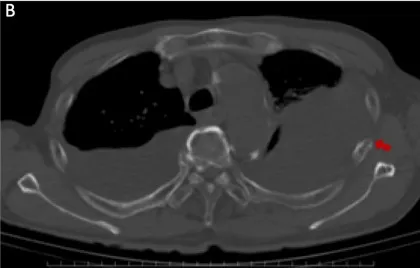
Imaging studies. Computed tomography of the lung demonstrates a size discrepancy between the effusions and indicates a costal fracture (red arrow) (B).
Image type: radiology (ct)